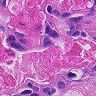
Metastatic tissue present: yes